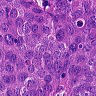
Metastatic tissue present: yes